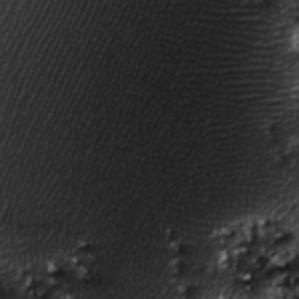
Label: frost